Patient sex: M
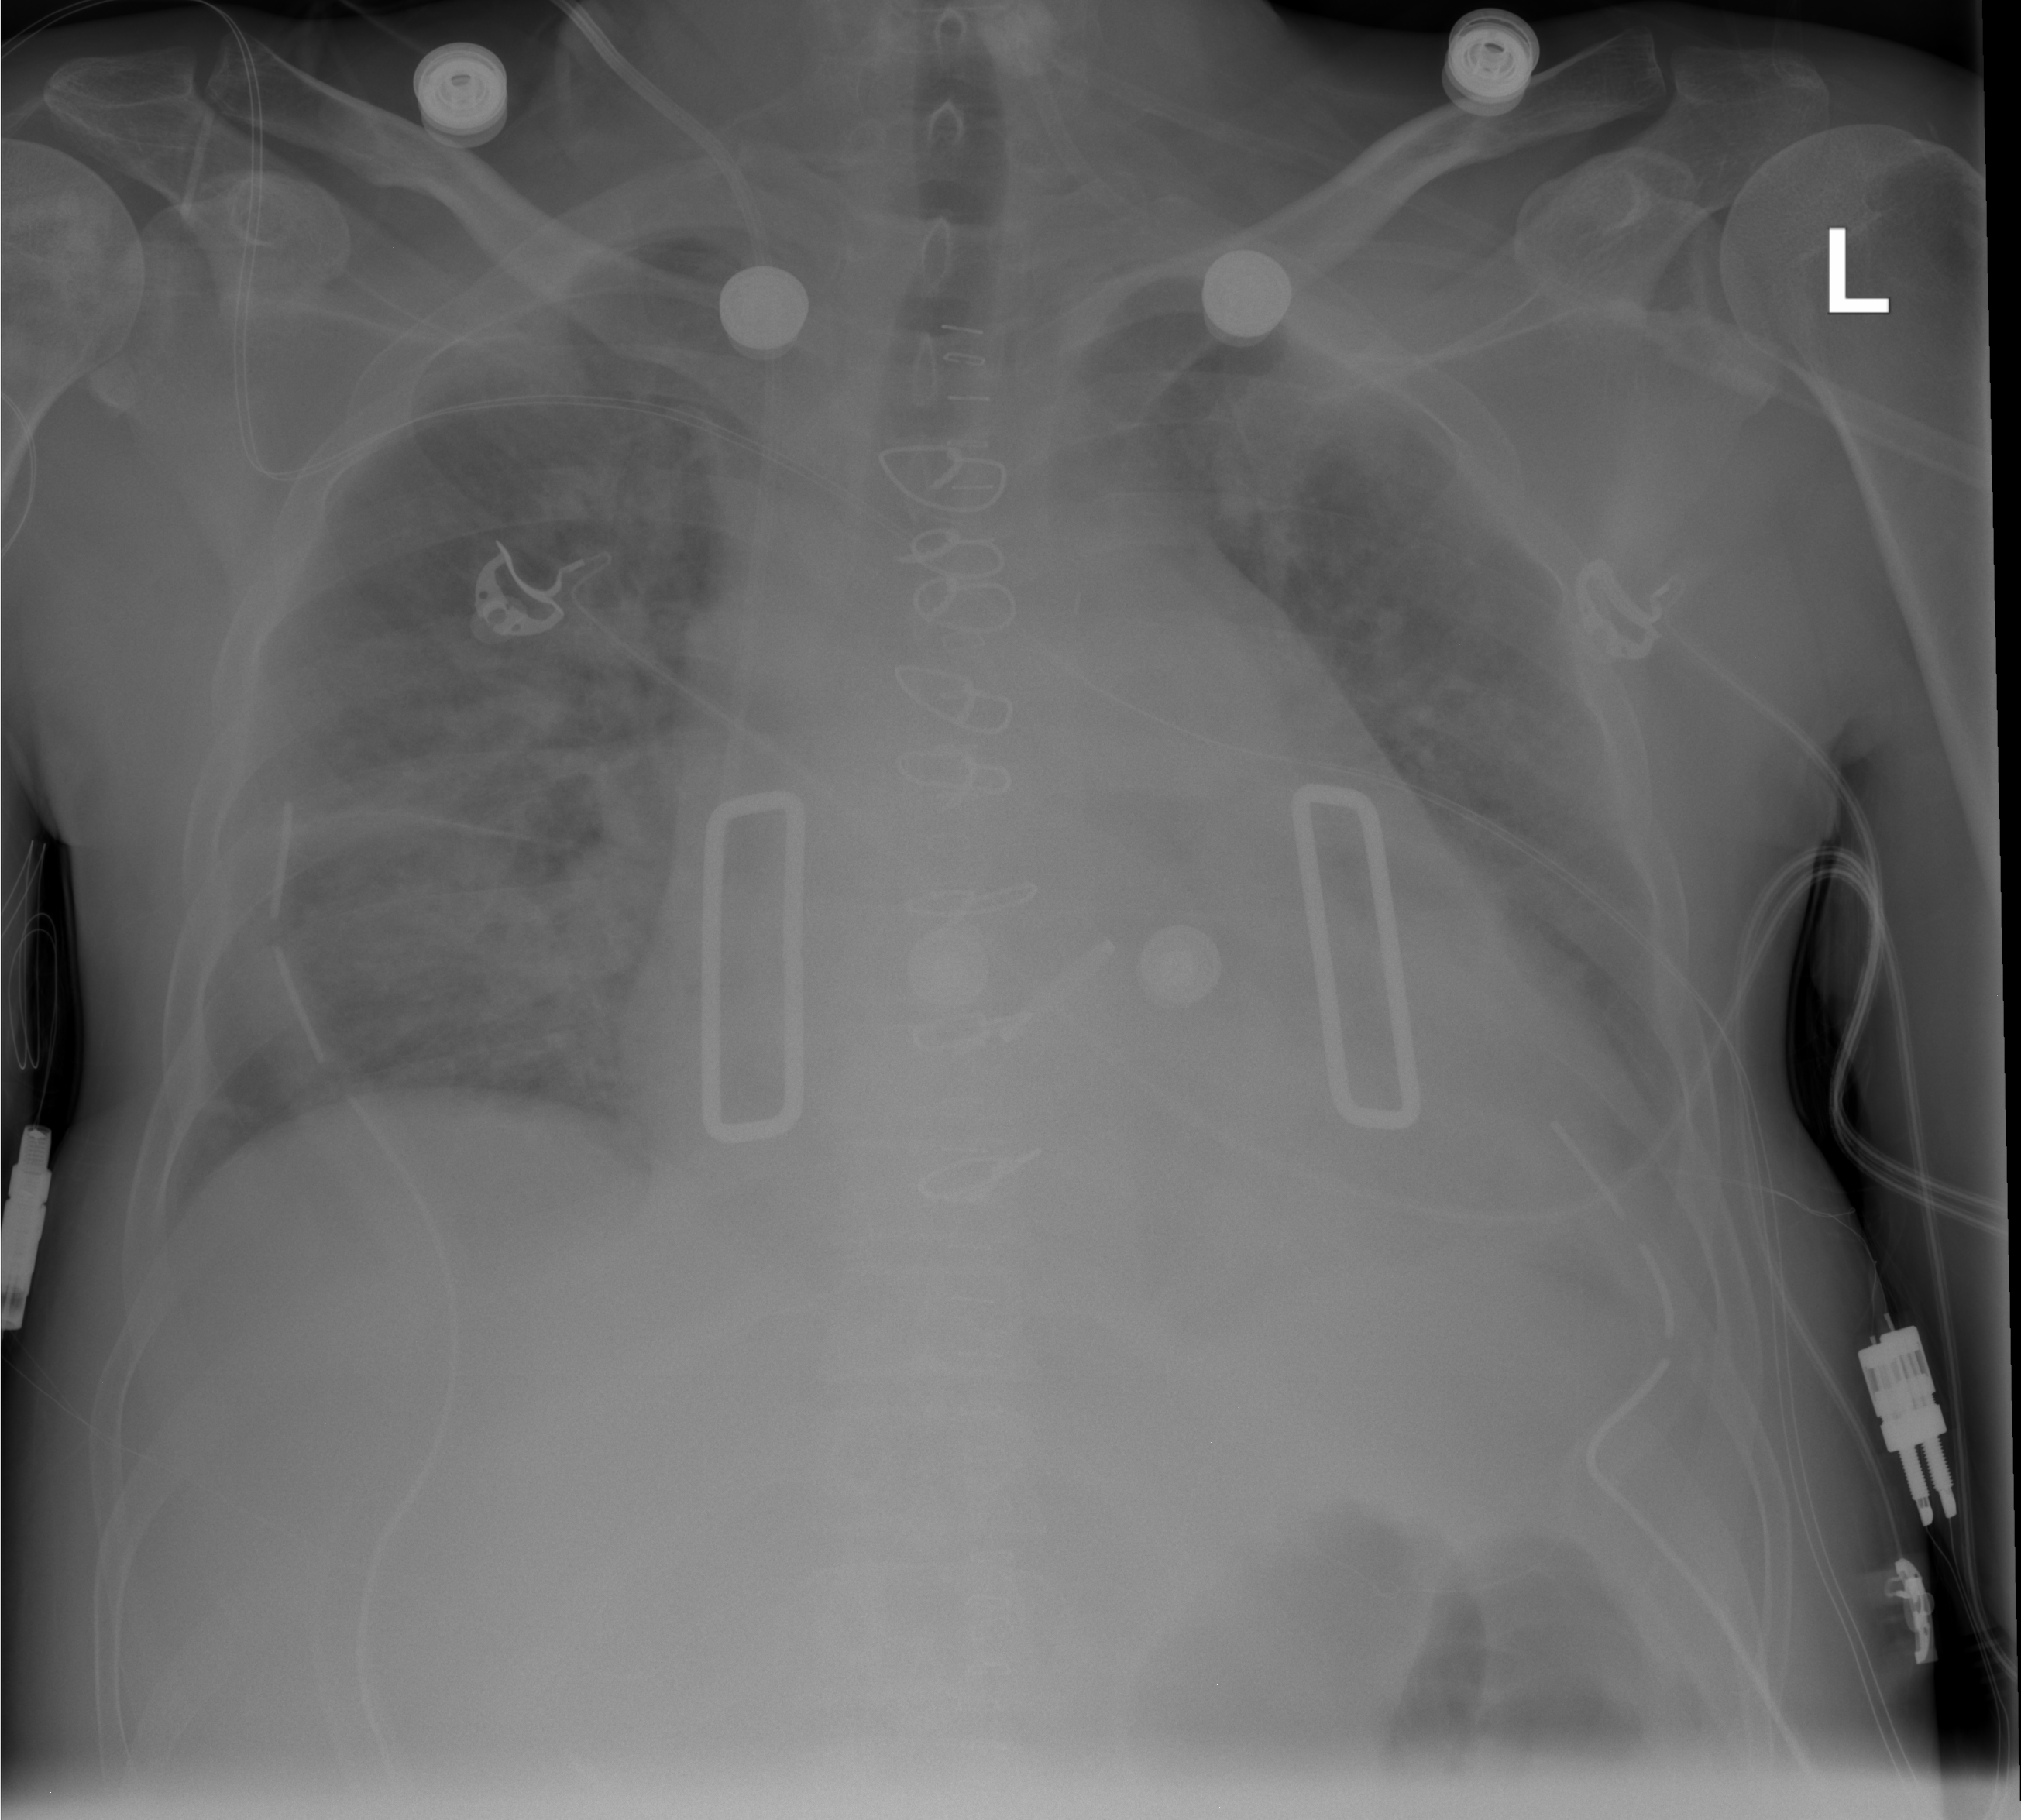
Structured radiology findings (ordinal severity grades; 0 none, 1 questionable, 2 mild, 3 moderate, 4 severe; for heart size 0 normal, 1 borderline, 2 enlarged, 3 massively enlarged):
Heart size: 2
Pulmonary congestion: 2
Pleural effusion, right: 0
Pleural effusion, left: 0
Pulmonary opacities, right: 4
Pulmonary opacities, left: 2
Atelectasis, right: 2
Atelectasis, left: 0